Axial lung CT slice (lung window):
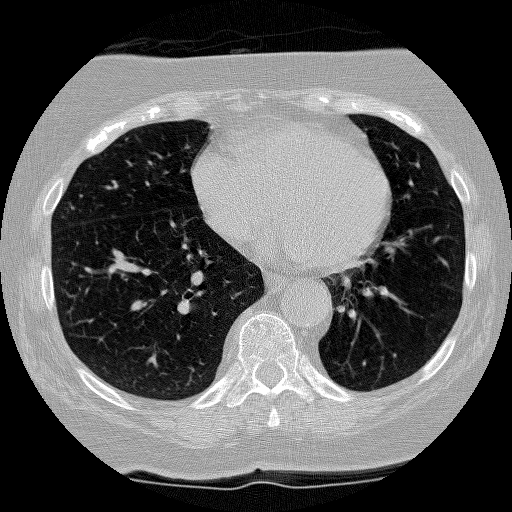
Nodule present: no